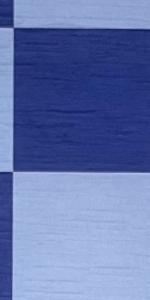
Label: Empty